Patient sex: F
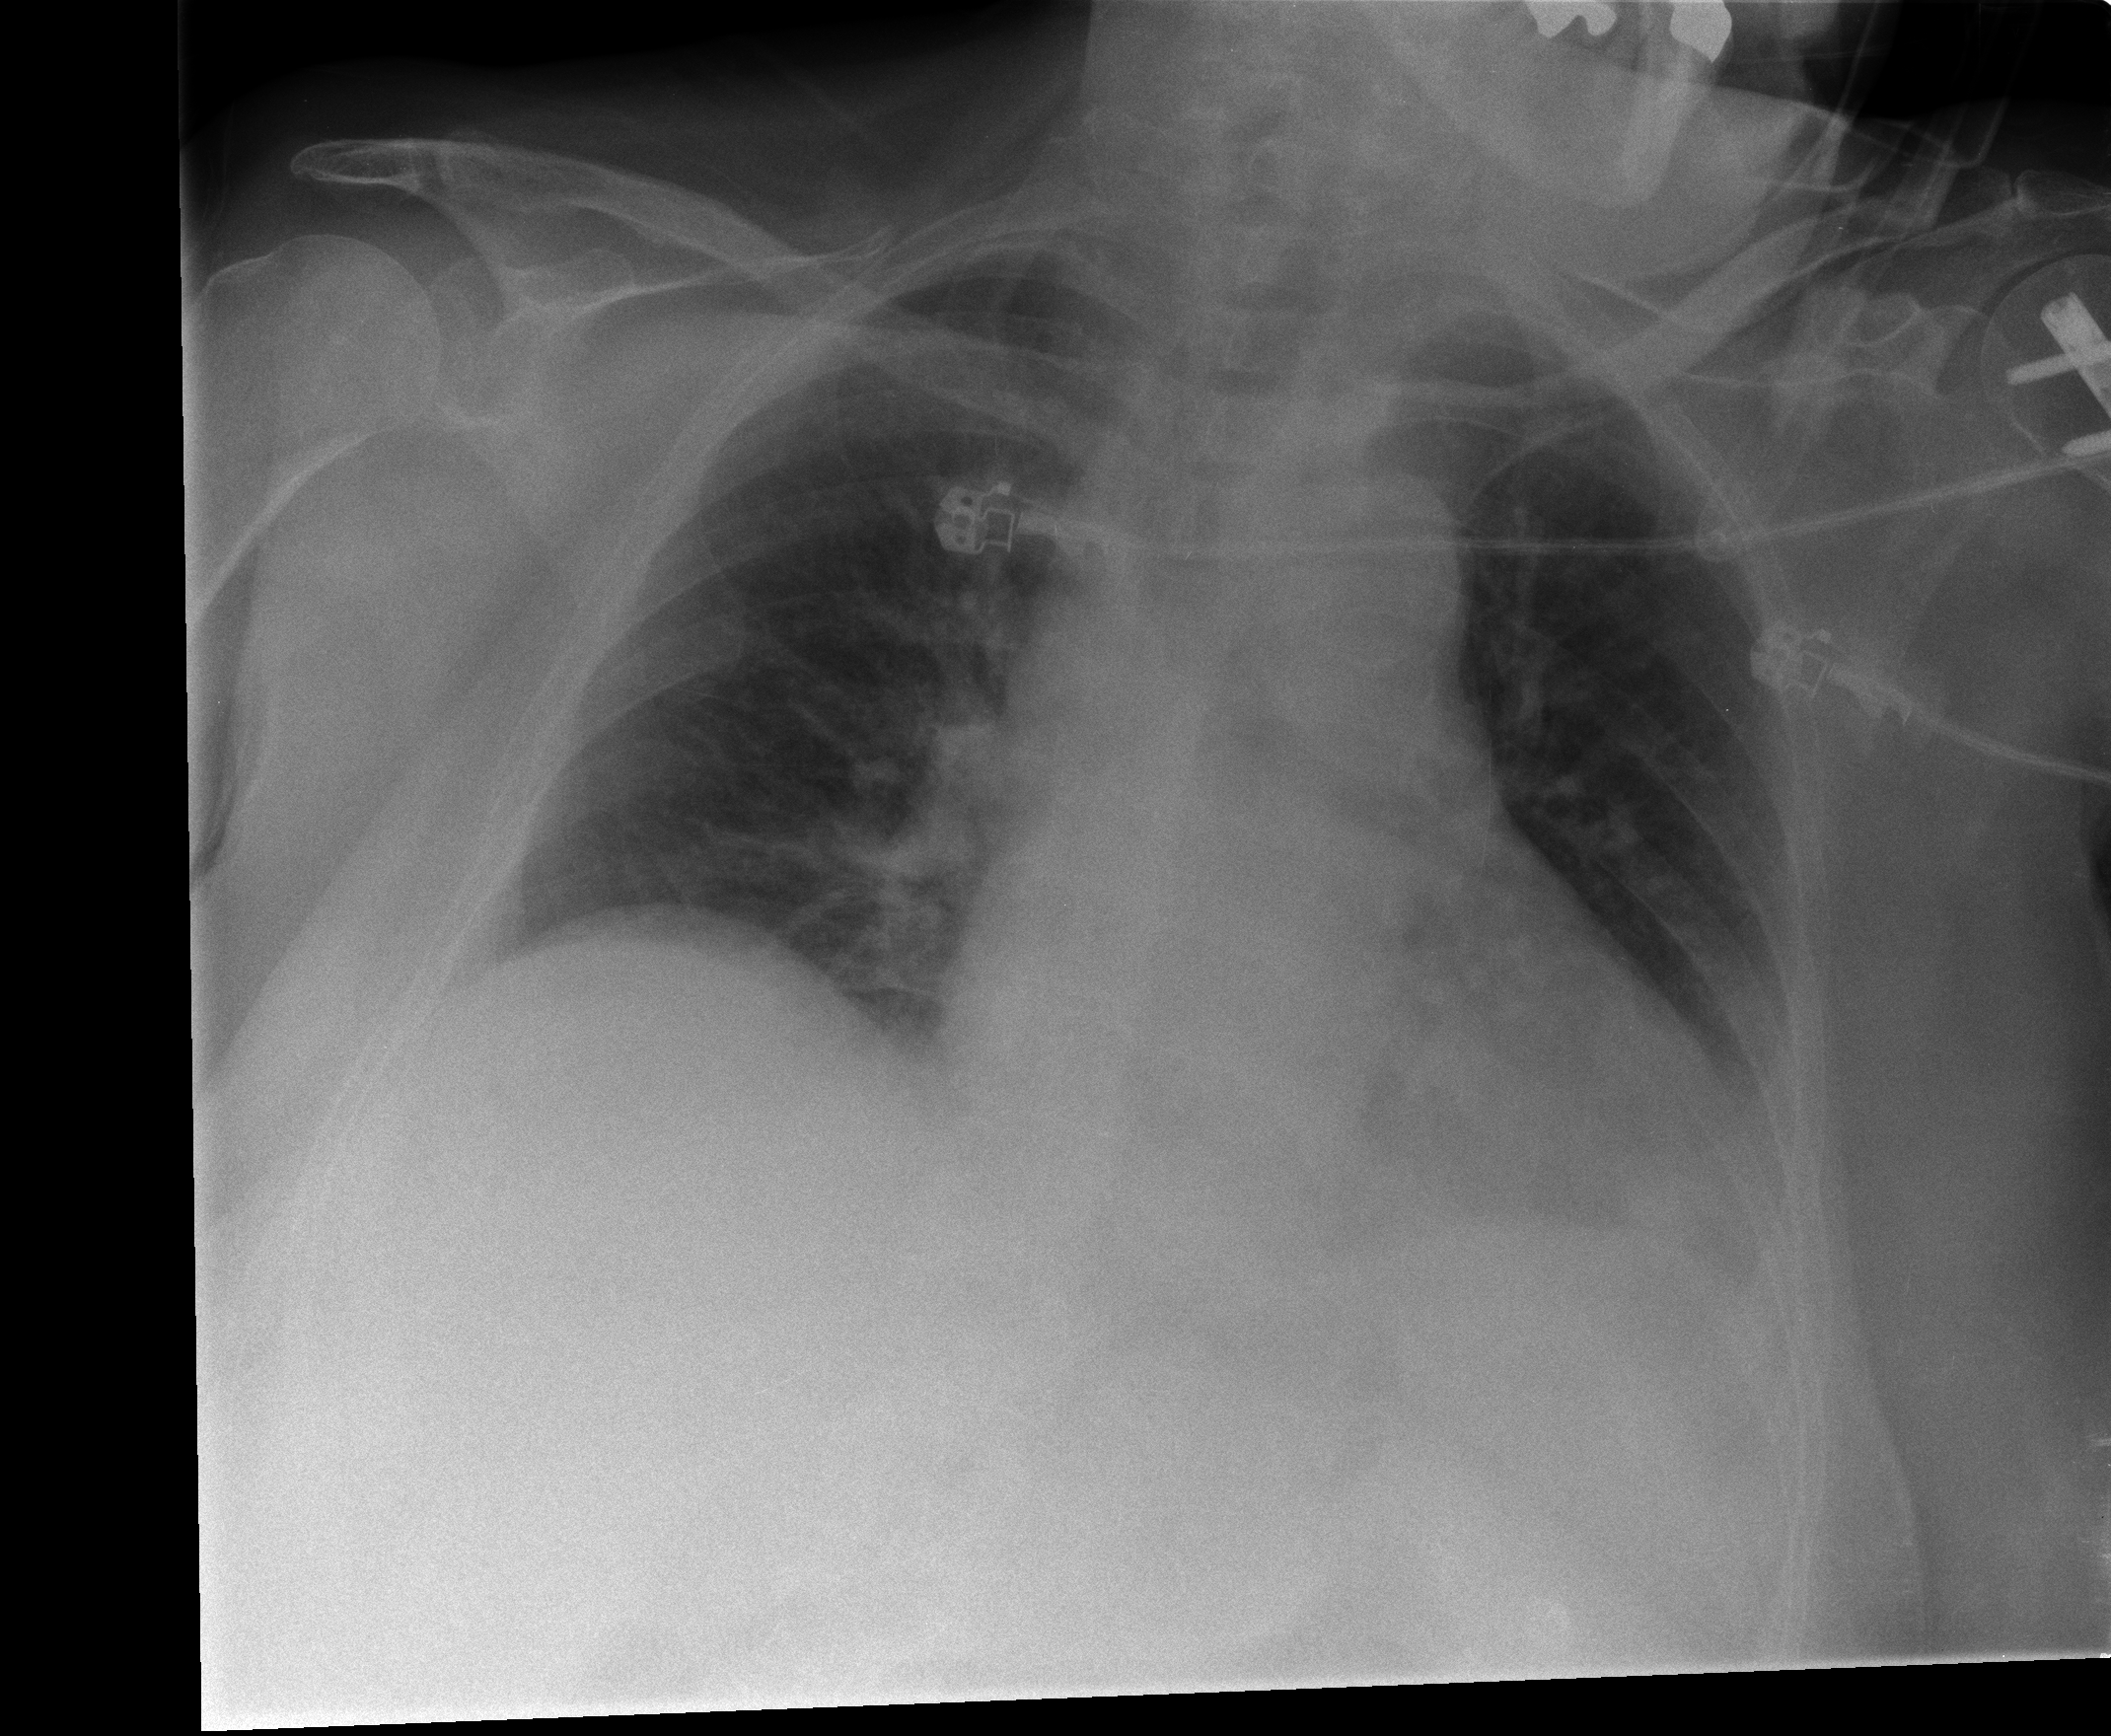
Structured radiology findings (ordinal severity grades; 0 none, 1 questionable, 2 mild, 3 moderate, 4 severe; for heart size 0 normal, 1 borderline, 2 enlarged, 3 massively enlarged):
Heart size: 2
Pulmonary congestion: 2
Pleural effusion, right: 0
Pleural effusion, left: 1
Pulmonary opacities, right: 0
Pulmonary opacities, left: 0
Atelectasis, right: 0
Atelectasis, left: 1